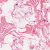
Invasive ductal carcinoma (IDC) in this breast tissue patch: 0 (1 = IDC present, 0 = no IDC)